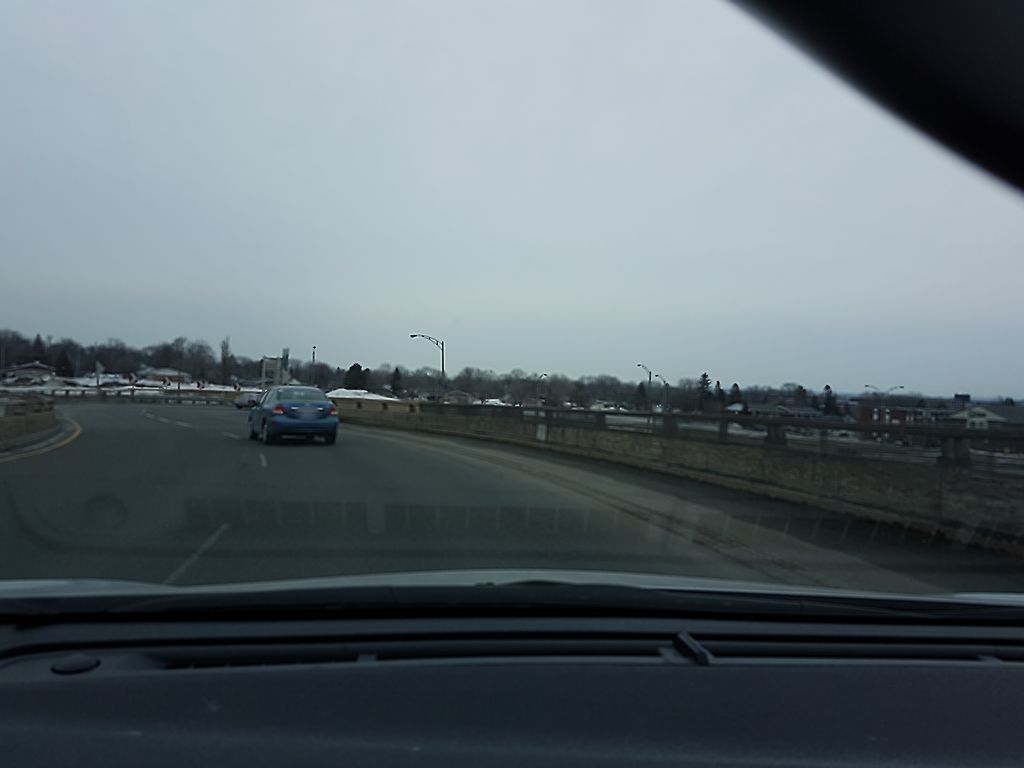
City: quebec_city